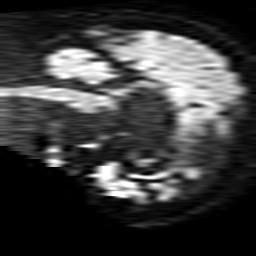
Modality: TRACE
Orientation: sagittal
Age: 61
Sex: female
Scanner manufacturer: philips
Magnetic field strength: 1.5 T
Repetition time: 3.689 s
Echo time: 0.09411 s